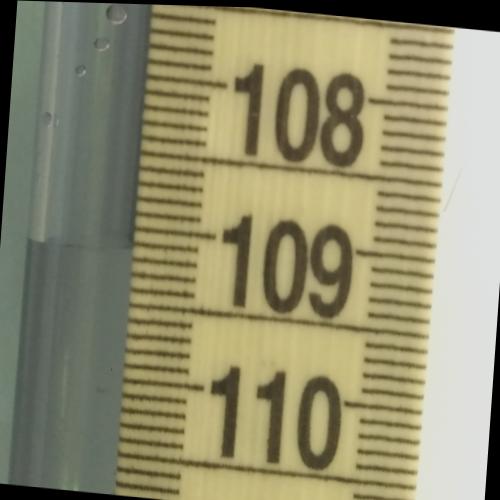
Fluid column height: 109.1 cm